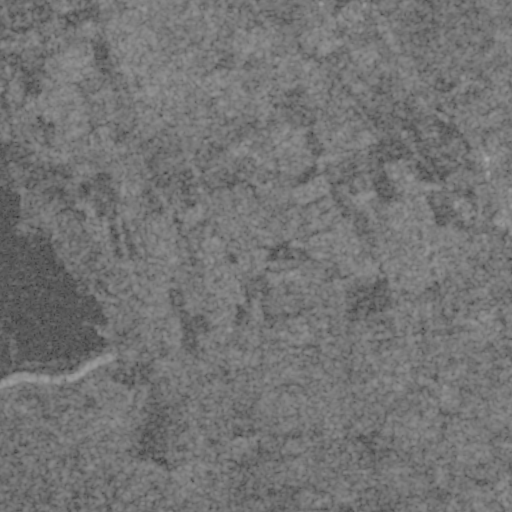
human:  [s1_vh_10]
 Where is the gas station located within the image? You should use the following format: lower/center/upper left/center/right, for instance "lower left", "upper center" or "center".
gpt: The gas station is located in the upper center of the image.
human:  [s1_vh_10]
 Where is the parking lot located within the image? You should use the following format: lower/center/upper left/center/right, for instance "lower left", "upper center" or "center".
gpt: The parking lot is located in the upper right of the image.
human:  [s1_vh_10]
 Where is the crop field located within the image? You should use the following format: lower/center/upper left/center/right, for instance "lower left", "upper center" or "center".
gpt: There is no crop field in the image.

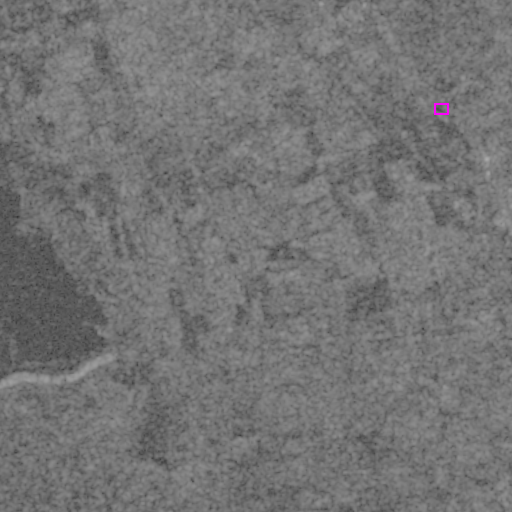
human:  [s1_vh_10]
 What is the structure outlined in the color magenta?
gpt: The structure outlined in magenta is a parking lot.
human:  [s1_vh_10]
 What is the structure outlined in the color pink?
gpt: There is no pink outline.